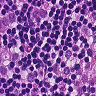
Metastatic tissue present: yes